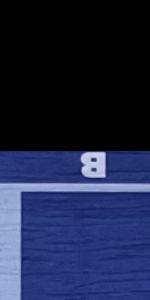
Label: Empty